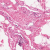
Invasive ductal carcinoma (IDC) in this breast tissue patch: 0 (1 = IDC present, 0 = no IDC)